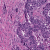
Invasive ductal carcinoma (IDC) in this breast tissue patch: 1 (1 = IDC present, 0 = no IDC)